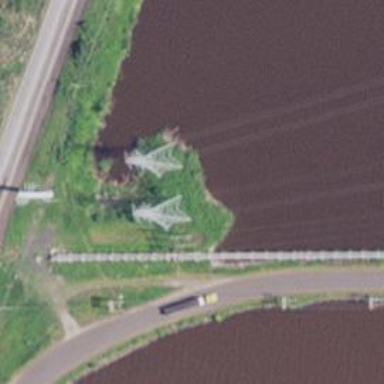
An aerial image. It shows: Lattice structure tower used for power distribution.